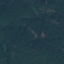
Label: Forest